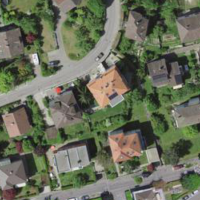
EUNIS habitat code: 54
Species observed at this site:
Dolycoris baccarum
Vespula germanica
Veronica chamaedrys
Oxalis corniculata
Aphomia sociella
Parus major
Pyrausta despicata
Marpissa muscosa
Euplagia quadripunctaria
Passer domesticus
Trifolium pratense
Primula vulgaris